Question: I would like to know how to get similar font rendering in GNU Emacs as in GVim as shown in the screenshot below. It seems Emacs has an inferior way of rendering fonts by default. I've tried installing the Infinality font patches but I got the same results. I am running GNU Emacs 24.3 on my Arch Linux virtual machine. I have no Desktop Environment and am using OpenBox as my window manager.
A lot of forum posts I dug up seemed to hint at the libxft library that Emacs uses needing patching in the past, but not anymore. According to Emacs it has been compiled '--with-xft' so that shouldn't be an issue. Below is a screenshot from both applications and a zoomed in view to highlight the difference in rendering.

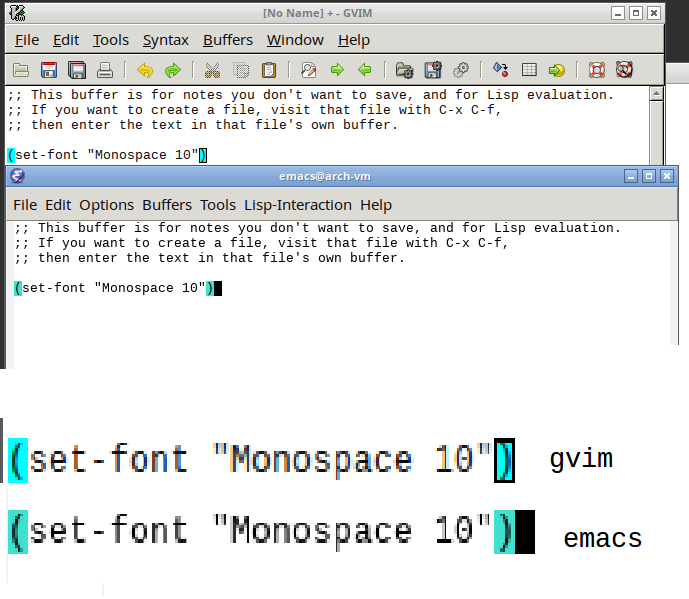
Answer: In my experience, Emacs does not reliably read font settings from font config or from Gnome, so you may need to change Emacs' font rendering settings.
Notably, the colored pixels around the font in GVim indicate that GVim uses subpixel rendering, whereas the absence of these pixels in Emacs shows that it only uses hinting. The absence of subpixel rendering often makes fonts look blurry.
# Find out GVims preferences
Find out what font rendering settings GVim uses. I presume it takes the standard ones from Gnome, so install Gnome Tweaktool to inspect the font settings from Gnome.
# Tell Emacs about your font preferences
Now create an '.Xresources' file that tells Emacs about these settings. The following is represents my font settings, adapt it according to what you have found out in Gnome Tweaktool:
'''
Xft.antialias: 1
Xft.hinting: 1
Xft.hintstyle: hintfull
Xft.lcdfilter: lcddefault
Xft.rgba: rgb
'''
As far as I know, the 'lcdfilter' setting isn't available in Gnome Tweaktool, so just leave it on 'lcddefault'. After creating the file
1. Exit Emacs with C-x C-c
2. Load these settings with: $ xrdb -merge ~/.Xresources
3. Verify that the settings were loaded: $ xrdb -query | grep Xft
Xft.antialias: 1
Xft.hinting: 1
Xft.hintstyle: hintfull
Xft.lcdfilter: lcddefault
Xft.rgba: rgb
4. Restart Emacs
Now check whether the fonts look the same now. Note that GVim may use a different font renderer (e.g. Cairo, Harfbuzz or whatever), so expect some slight differences anyway.
# Check that the settings are permanent
1. Log out of your desktop
2. Log in again
3. Use above xrdb -query command to verify the presence of your font settings